Current action and preconditions to check: path_clear

Your task: For each precondition in the list above, predict whether it will hold at this action.

Consider the current scene as observed from the mobile robot's camera, and analyze the predicted future states of all dynamic agents (e.g., people, animals, vehicles, or any moving entities) within the NEXT SECOND.

IMPORTANT: Only answer "very likely" if you are absolutely certain—based on strong, clear evidence—that a dynamic agent will violate the precondition in the predicted future state. Do NOT answer "very likely" for unlikely, ambiguous, or low-probability risks.

Ask yourself for each precondition: Is there a high probability, with clear and convincing evidence, that the predicted future states of any dynamic agent will interfere with the predicted future state of the currently executing action within the NEXT SECOND, causing that precondition to fail?

Assess the risk level based on these predictions. Use "likely" or "very likely" if motions create a clear risk of interference.

Use "neutral" or "improbable" if agents are nearby but their predicted paths are clearly diverging or non-conflicting.

Failure Risk Categories: "very improbable", "improbable", "neutral", "likely", "very likely"

Answer Format: Output ONLY the probability_of_failure value from these categories: "very improbable", "improbable", "neutral", "likely", "very likely"

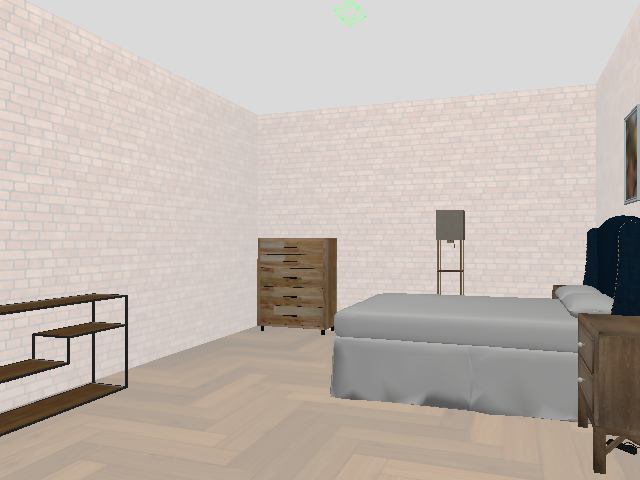

Answer: very improbable